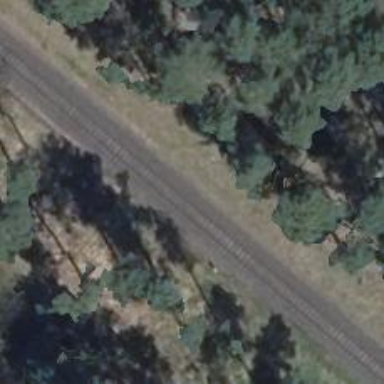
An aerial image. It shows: Solitary milestone along the railway.